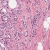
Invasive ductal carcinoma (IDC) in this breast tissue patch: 1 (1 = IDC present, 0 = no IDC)